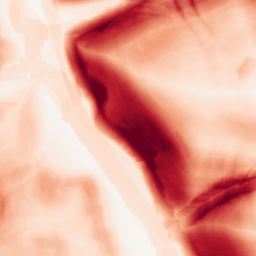
Category: morphological
Decomposition family: morphological_gradient
Decomposition parameters: size: 15
shape: square
Upsampling method: regularized
Upsampling parameters: scale: 2
lambda_reg: 0.01
Upsampling scale: 2